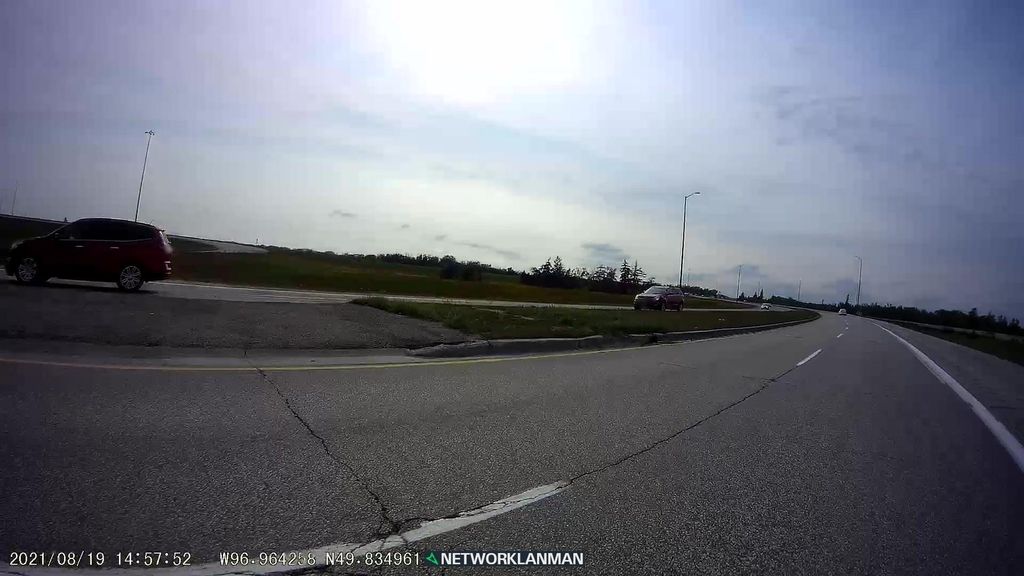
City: winnipeg